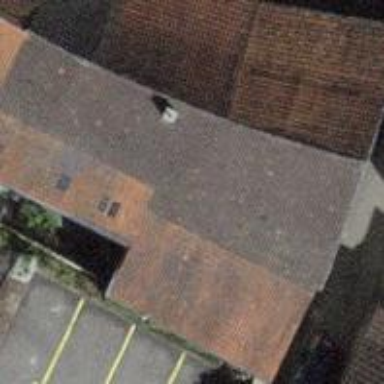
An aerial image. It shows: Terrace building.